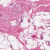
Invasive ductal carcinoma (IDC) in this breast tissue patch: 0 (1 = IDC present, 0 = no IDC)